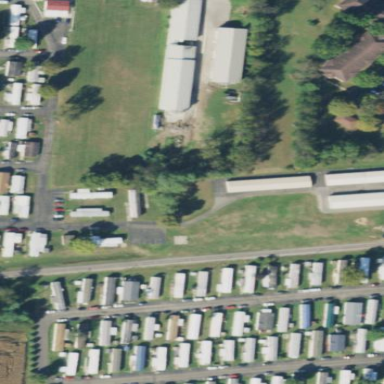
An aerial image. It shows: Residential area known as trailer park.